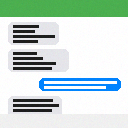
Screen state: on